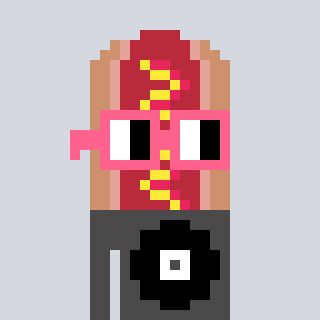
a pixel art character with square pink glasses, a hotdog-shaped head and a grayscale-colored body on a cool background